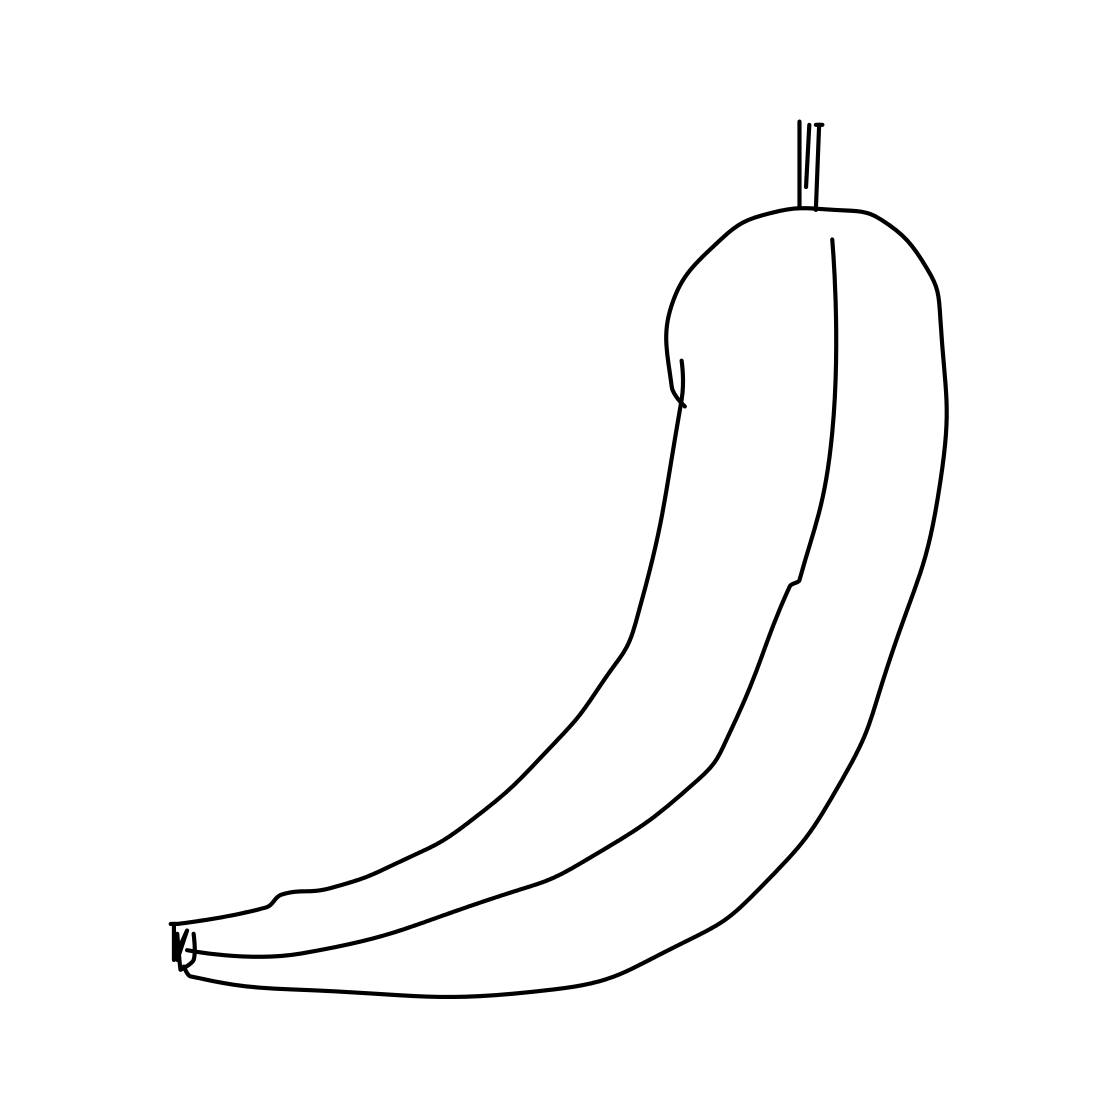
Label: banana